Question: I am trying to sum sales for each country (easy) but also convert the various currencies I operate in at the same time. I am thinking this is best accomplished by a nested if function but I can't figure out how to write it.
I want the formula to add up each countries sales and edit the currency to GBP based on the referenced exchange rate
Any help much appreciated!

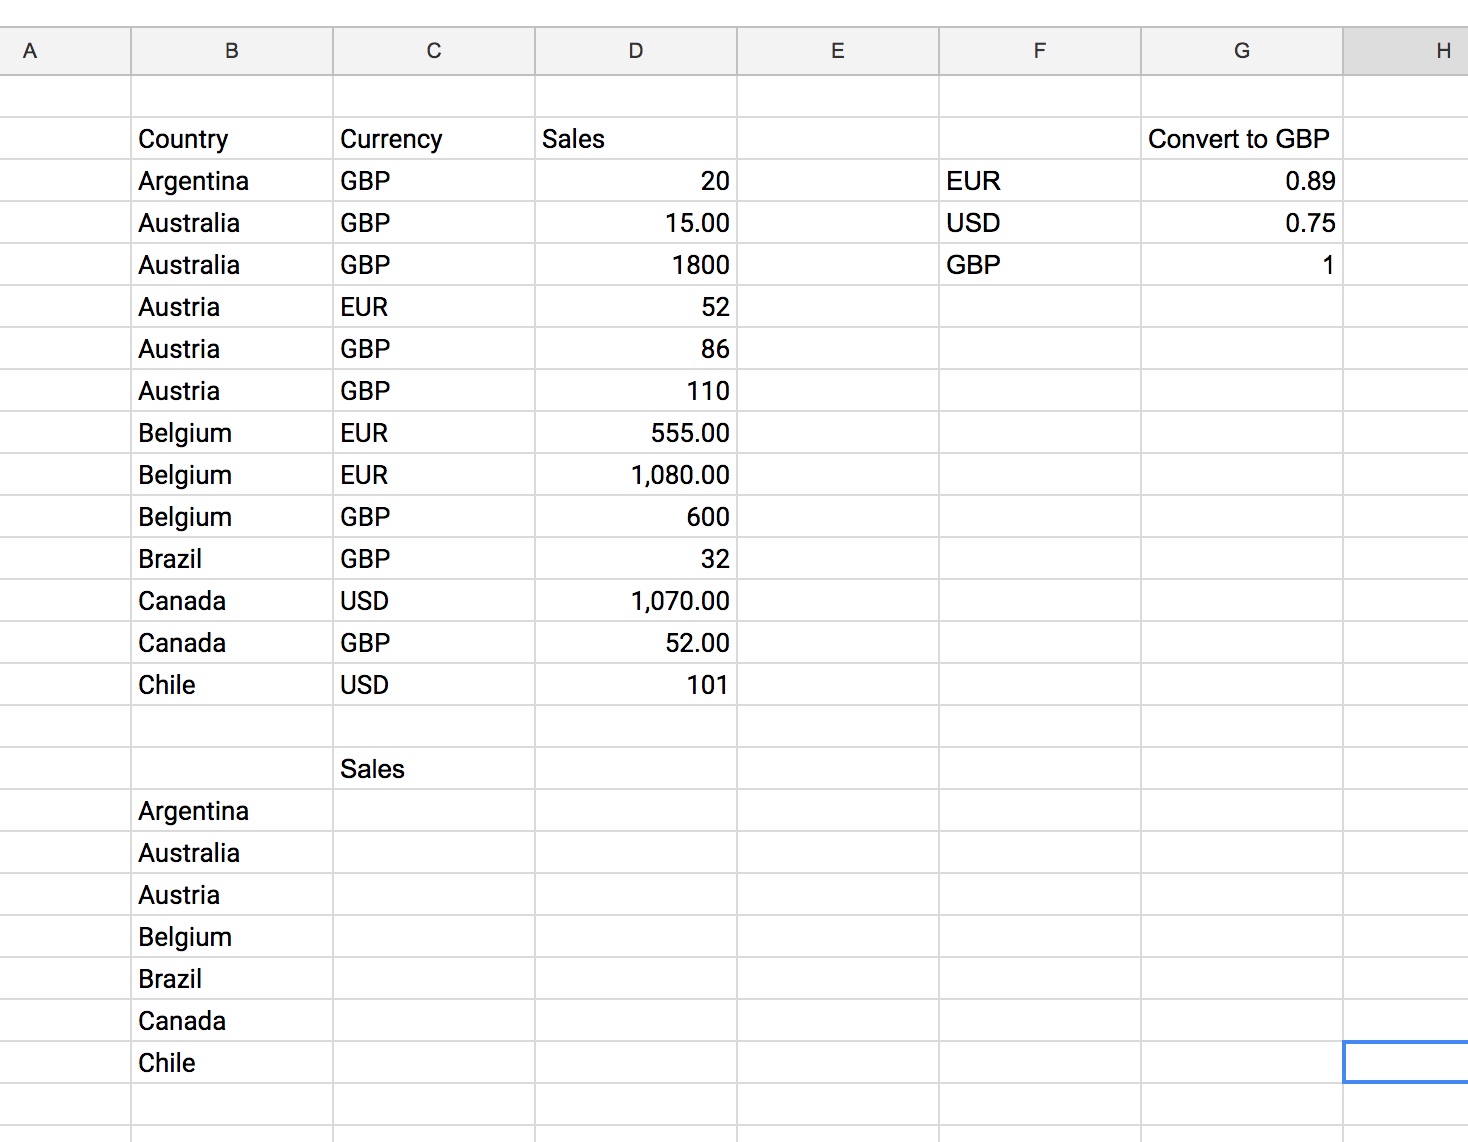
Answer: Use this formula:
'''
=SUMPRODUCT(($B$3:$B$15=B18)*($D$3:$D$15)*(SUMIFS(G:G,F:F,$C$3:$C$15)))
'''
<URL>